Question: I'm experiencing a "Traceback (most recent call last):" error when I try to write to a text file using this code. All three files already exist (although I believe they shouldn't have to - the code should create them if it cannot find them, should it not?), and they are all in the same directory as the .py file. I can't see my mistake - what have I done wrong?
'''
import random
forename=""
surname=""
classno=0
numberone=0
numbertwo=0
correct=False
score=0
ops = ["+", "x", "-"]
while forename == "" or forename.isnumeric():
forename=input("What is your first name? ")
if forename == "":
print("You have to enter your first name.")
if forename.isnumeric() == True:
print("Your name must contain letters.")
while surname == "" or surname.isnumeric():
surname=input("What is your surname? ")
if surname == "":
print("You have to enter your name.")
if surname.isnumeric() == True:
print("Your name must contain letters.")
while classno not in [1,2,3]:
while True:
try:
classno=int(input("What class are you in? "))
break
except ValueError:
print("That wasn't right. Please try again.")
for x in range(10):
operation=random.choice(ops)
if operation == "-":
numberone=random.randint(0,10)
numbertwo=random.randint(0,numberone)
elif operation == "x":
numberone=random.randint(0,12)
numbertwo=random.randint(0,12)
else:
numberone=random.randint(0,100)
numbertwo=random.randint(0,(100-numberone))
while True:
try:
answer=int(input("What is " + str(numberone) + str(operation) + str(numbertwo) + "? "))
break
except ValueError:
print("Incorrect input. Please try again.")
if operation=="+":
if answer==numberone+numbertwo:
correct=True
elif operation=="-":
if answer==numberone-numbertwo:
correct=True
else:
if answer==numberone*numbertwo:
correct=True
if correct==True:
print("Correct!")
score=score+1
else:
print("Wrong!")
correct = False
if classno == 1:
file1=open("class1.txt", "a")
file1.write(forename,surname,score,"
")
file1.close()
elif classno == 2:
file2=open("class2.txt", "a")
file2.write(forename,surname,score,"
")
file2.close()
else:
file3=open("class.text", "a")
file3.write(forename,surname,score,"
")
file3.close()
print("You scored",score,"out of 10.")
'''
EDIT: this is what I'm seeing after the questions:

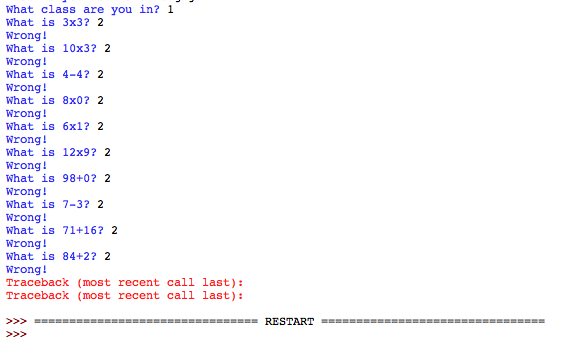
Answer: The problem is probably when you try to write to the file, in this line:
'''
file2.write(forename,surname,score,"
")
'''
The 'write' method receives only one argument. Build a string as pass it as argument.
For example:
'''
line_to_be_written = str(forename) + " " + str(surname) + " : " + str(score) + "
"
file2.write(line_to_be_written)
'''
The above way is simpler to understand, but as recommended by Bhargav, you can use 'format' as:
'''
line_to_be_written = '{0} {1} {2} {3}'.format(forename, surname, score, '
')
'''
or even
'''
line_to_be_written = '%s %s %s %s' % (forename, surname, score, '
')
'''